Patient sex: M
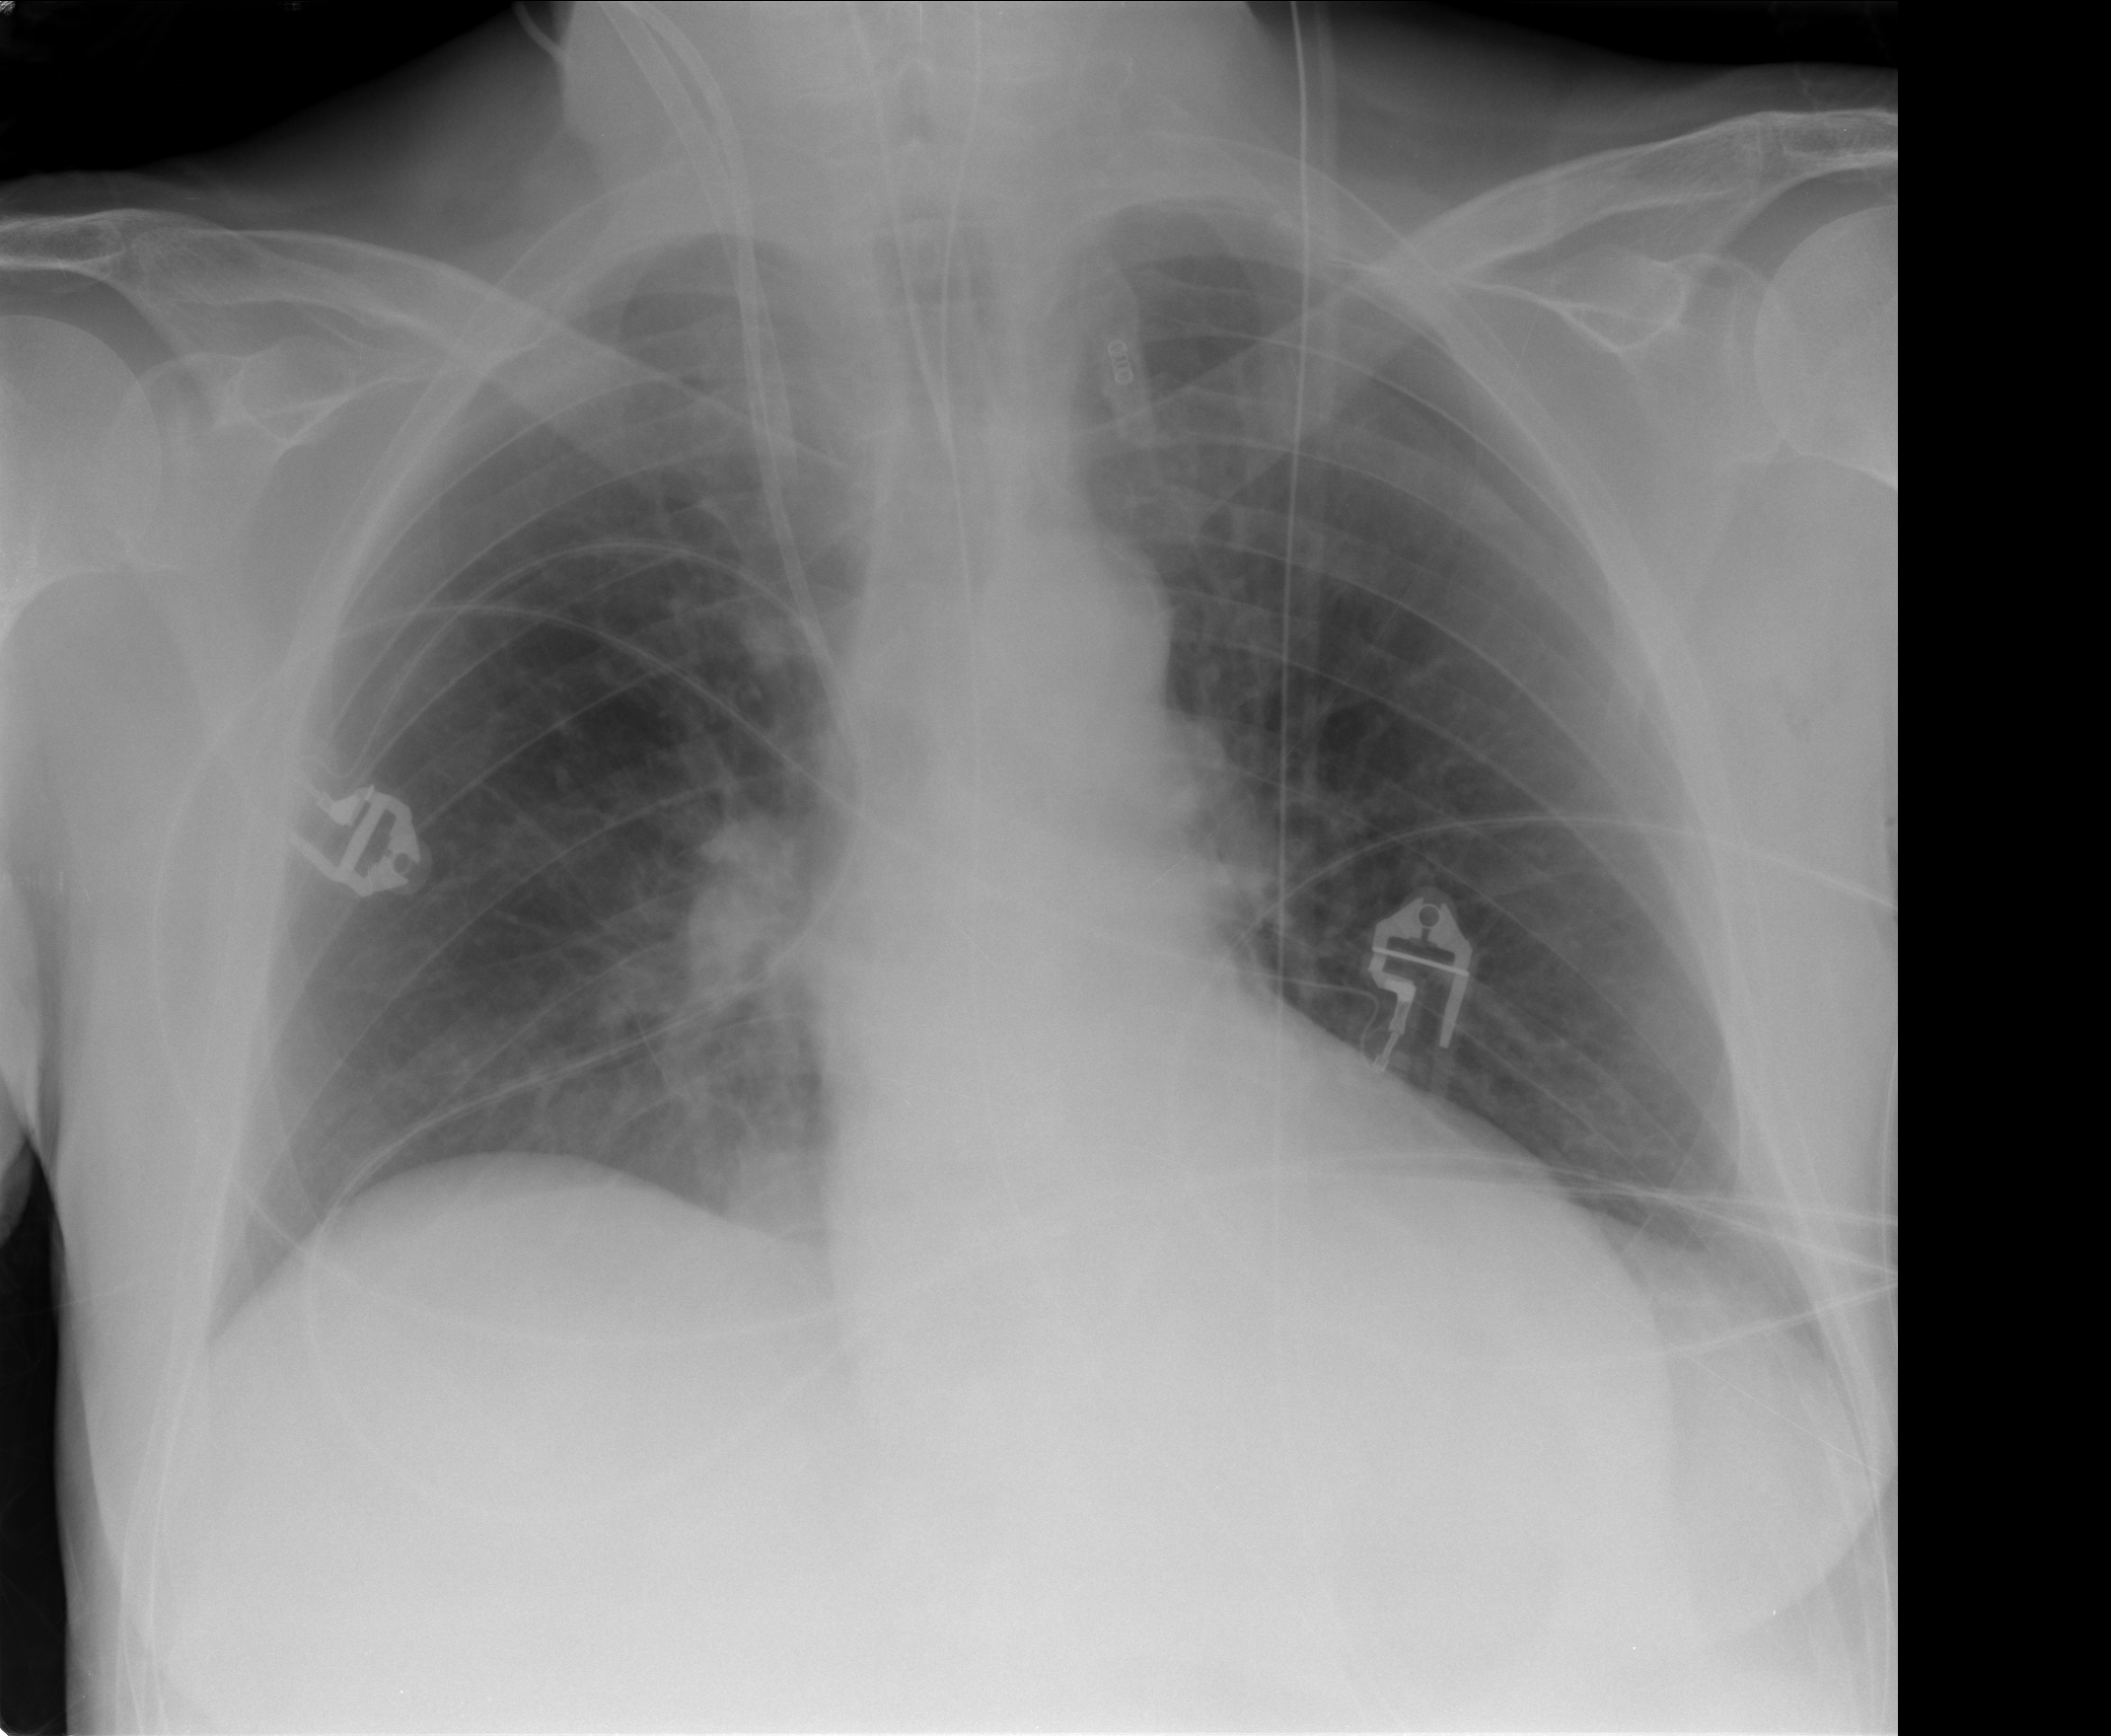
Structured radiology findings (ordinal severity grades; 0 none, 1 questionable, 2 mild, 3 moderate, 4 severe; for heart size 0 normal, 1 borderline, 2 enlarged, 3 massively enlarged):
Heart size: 0
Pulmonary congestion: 2
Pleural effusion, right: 0
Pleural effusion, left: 0
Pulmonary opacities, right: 0
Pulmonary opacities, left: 0
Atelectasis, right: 0
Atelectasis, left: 0